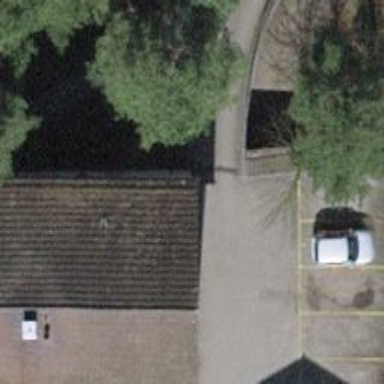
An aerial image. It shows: Parking area.